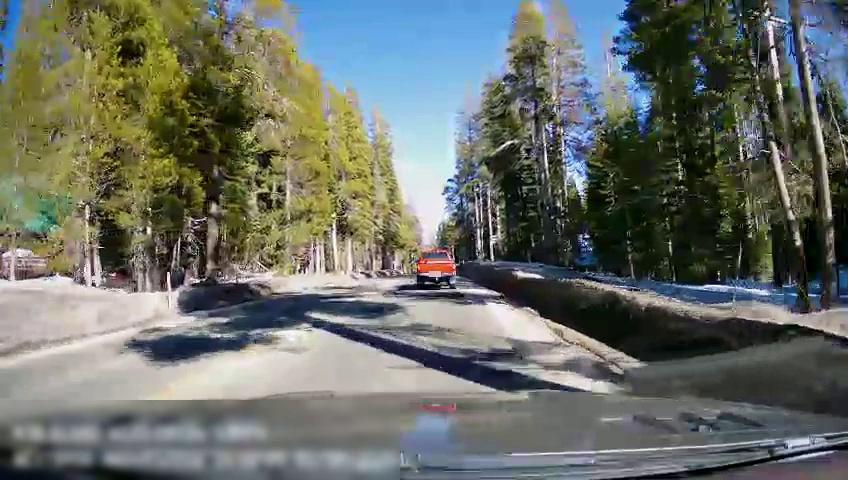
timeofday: Day
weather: Sunny
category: Drivable Space
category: Vehicles | Truck